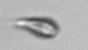
Label: Cryptophyta